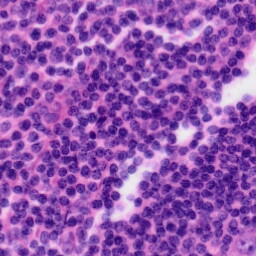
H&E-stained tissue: Tonsil